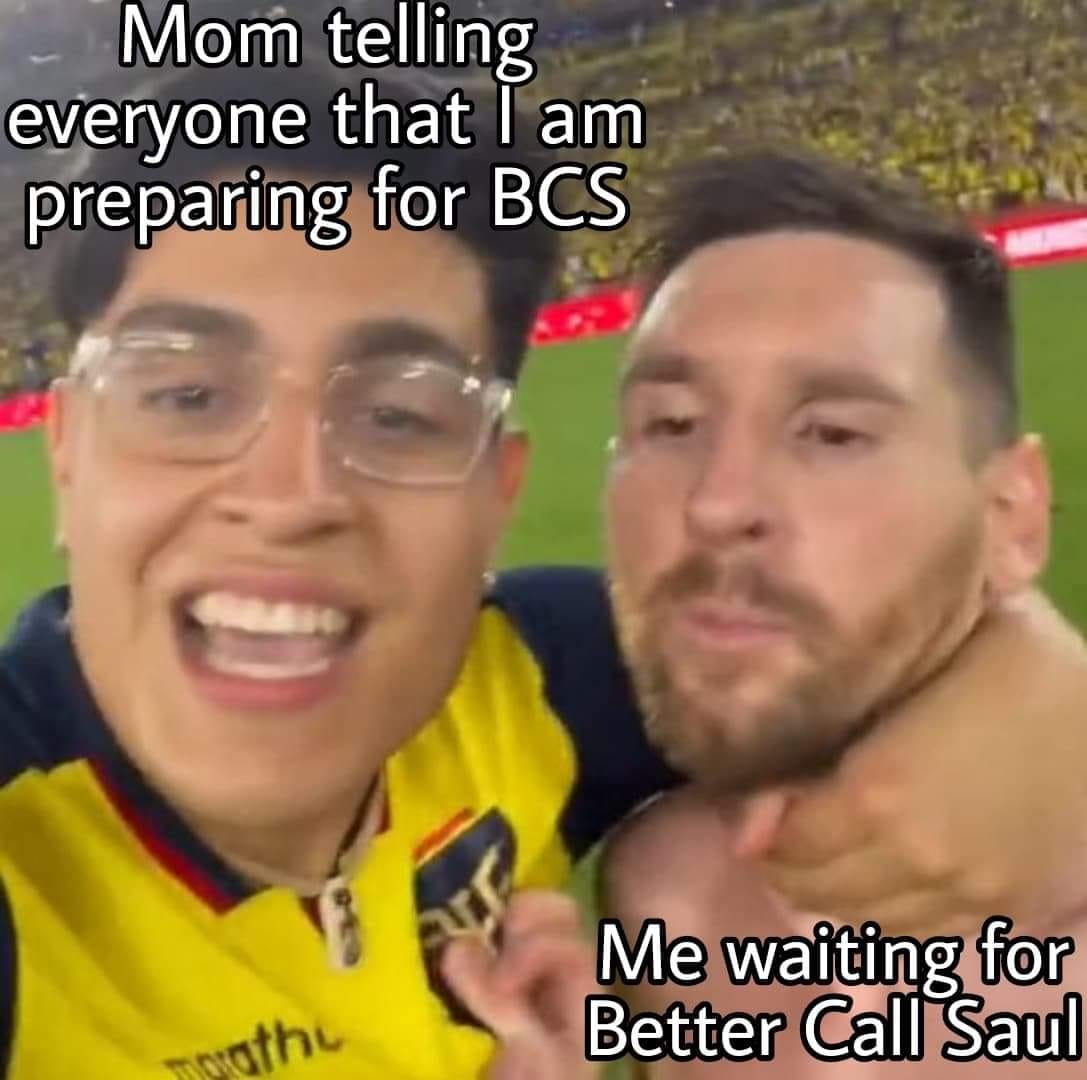
Caption: Mom telling everyone that I am preparing for BCS    Me waiting for Better Call Saul
Label: non-hate